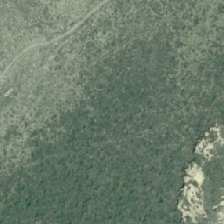
Land cover: manuka_kanuka